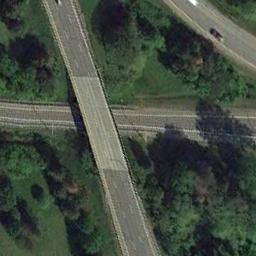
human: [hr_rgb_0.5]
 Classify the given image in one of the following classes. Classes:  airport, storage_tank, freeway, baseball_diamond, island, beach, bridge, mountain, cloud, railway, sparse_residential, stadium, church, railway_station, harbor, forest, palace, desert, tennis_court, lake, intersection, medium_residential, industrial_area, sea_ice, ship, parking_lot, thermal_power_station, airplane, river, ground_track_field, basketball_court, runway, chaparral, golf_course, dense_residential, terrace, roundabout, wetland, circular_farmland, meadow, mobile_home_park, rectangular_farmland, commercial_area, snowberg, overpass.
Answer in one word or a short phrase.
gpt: overpass